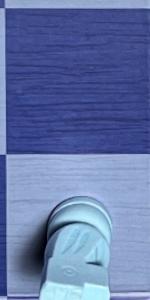
Label: Empty